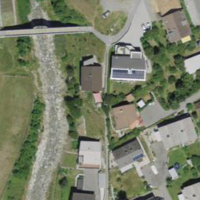
EUNIS habitat code: 54
Species observed at this site:
Euphorbia cyparissias
Saponaria ocymoides
Campanula barbata